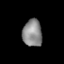
Tissue: skin
Cell type: Epithelial cells
Senescence score: 0.2415
Nuclear area (px): 520
Mean DAPI intensity: 136.735